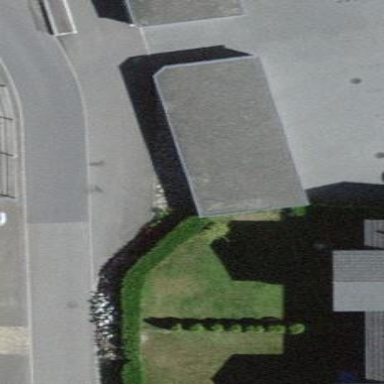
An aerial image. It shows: Garages with flat roofs.